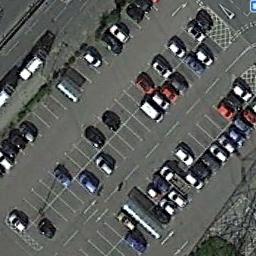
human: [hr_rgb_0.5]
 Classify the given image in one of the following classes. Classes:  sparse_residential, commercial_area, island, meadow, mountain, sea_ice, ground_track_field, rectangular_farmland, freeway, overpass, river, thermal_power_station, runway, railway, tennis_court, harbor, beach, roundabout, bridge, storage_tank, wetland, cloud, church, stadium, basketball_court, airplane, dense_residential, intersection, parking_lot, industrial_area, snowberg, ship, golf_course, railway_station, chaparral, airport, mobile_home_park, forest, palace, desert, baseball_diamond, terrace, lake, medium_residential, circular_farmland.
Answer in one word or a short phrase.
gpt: parking_lot